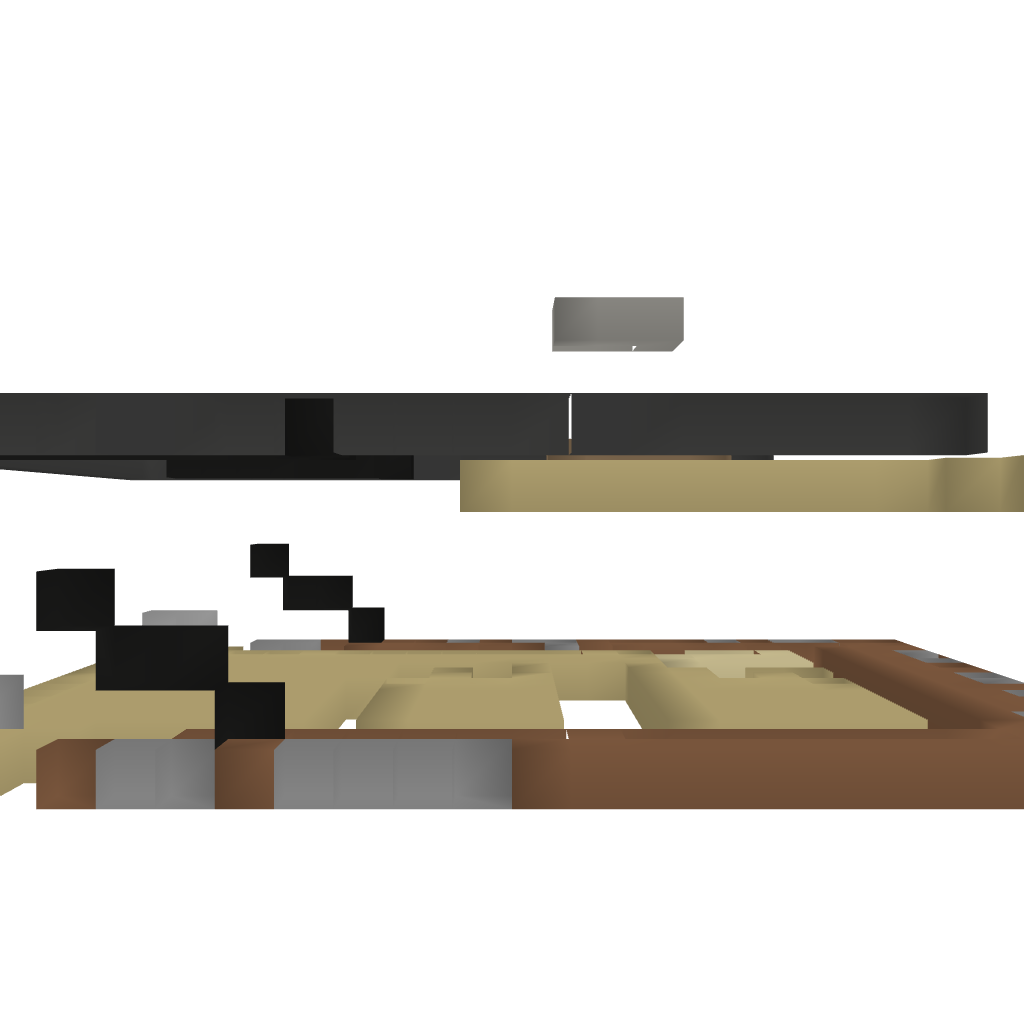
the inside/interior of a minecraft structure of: S-Shaped House - Unfurnished